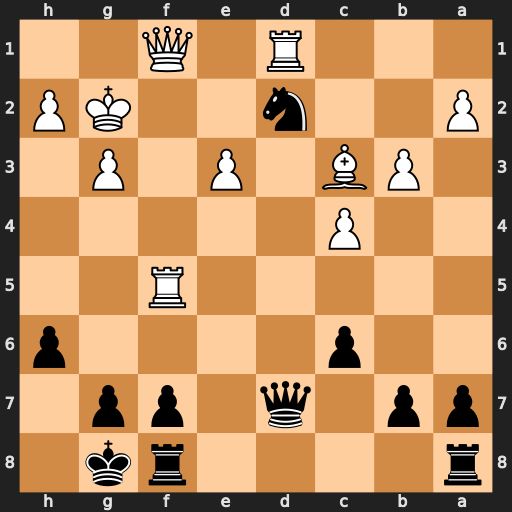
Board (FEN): r4rk1/pp1q1pp1/2p4p/5R2/2P5/1PB1P1P1/P2n2KP/3R1Q2
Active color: b
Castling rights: -
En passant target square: -
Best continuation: Nxf1 Rxd7 Nxe3+ Kf2 Nxf5